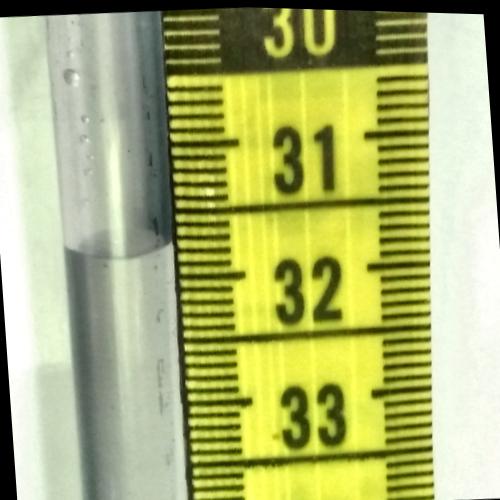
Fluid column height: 31.8 cm